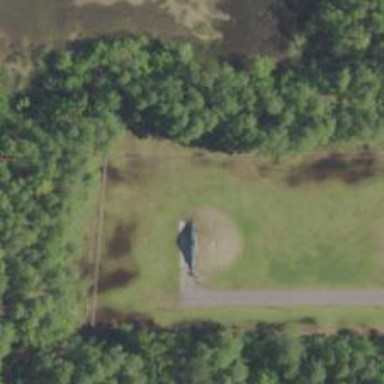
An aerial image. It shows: Military bunker.